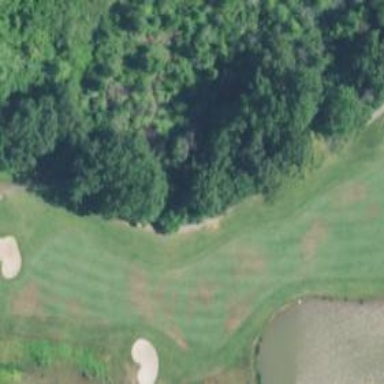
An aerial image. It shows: Path for both roads and golfers.